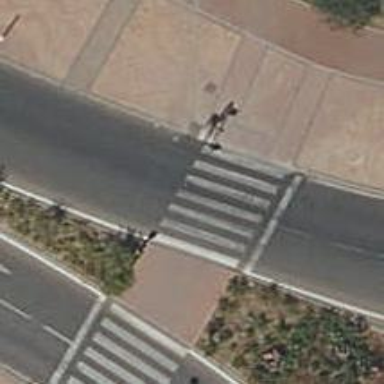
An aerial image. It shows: Marked footway crossing with pedestrian island.